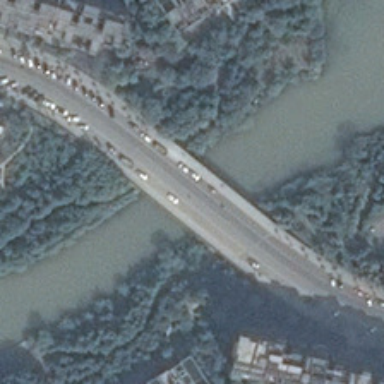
The bridege is across the river with dense trees in its banks .